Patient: sex M, age 48
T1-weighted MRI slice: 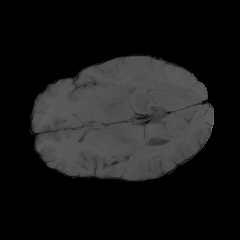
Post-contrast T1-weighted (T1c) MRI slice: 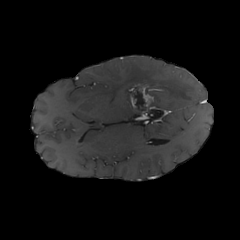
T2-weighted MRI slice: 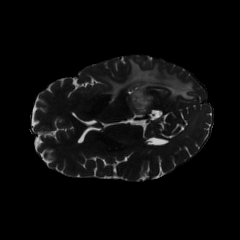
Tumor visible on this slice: yes
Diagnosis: Glioblastoma, IDH-wildtype
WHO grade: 4